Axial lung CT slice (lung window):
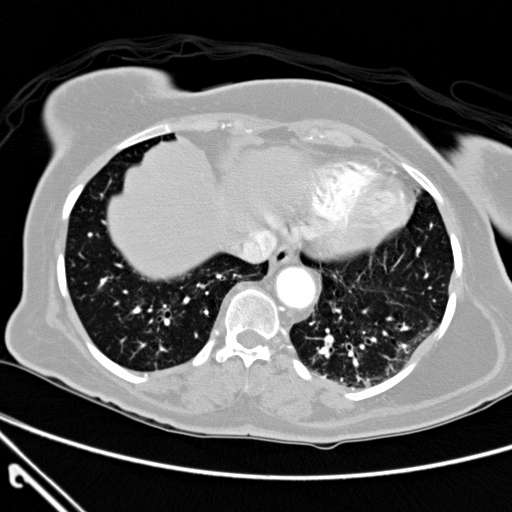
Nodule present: no